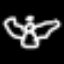
Label: angel